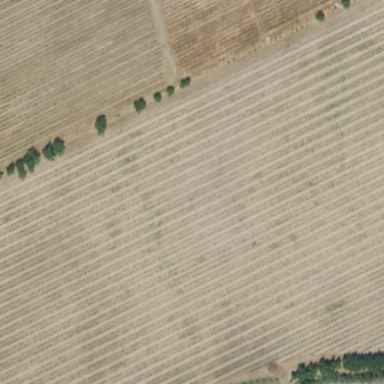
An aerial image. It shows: Vineyard where grapes are grown.